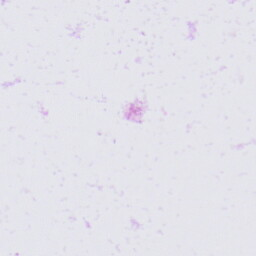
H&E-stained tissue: Skin